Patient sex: M
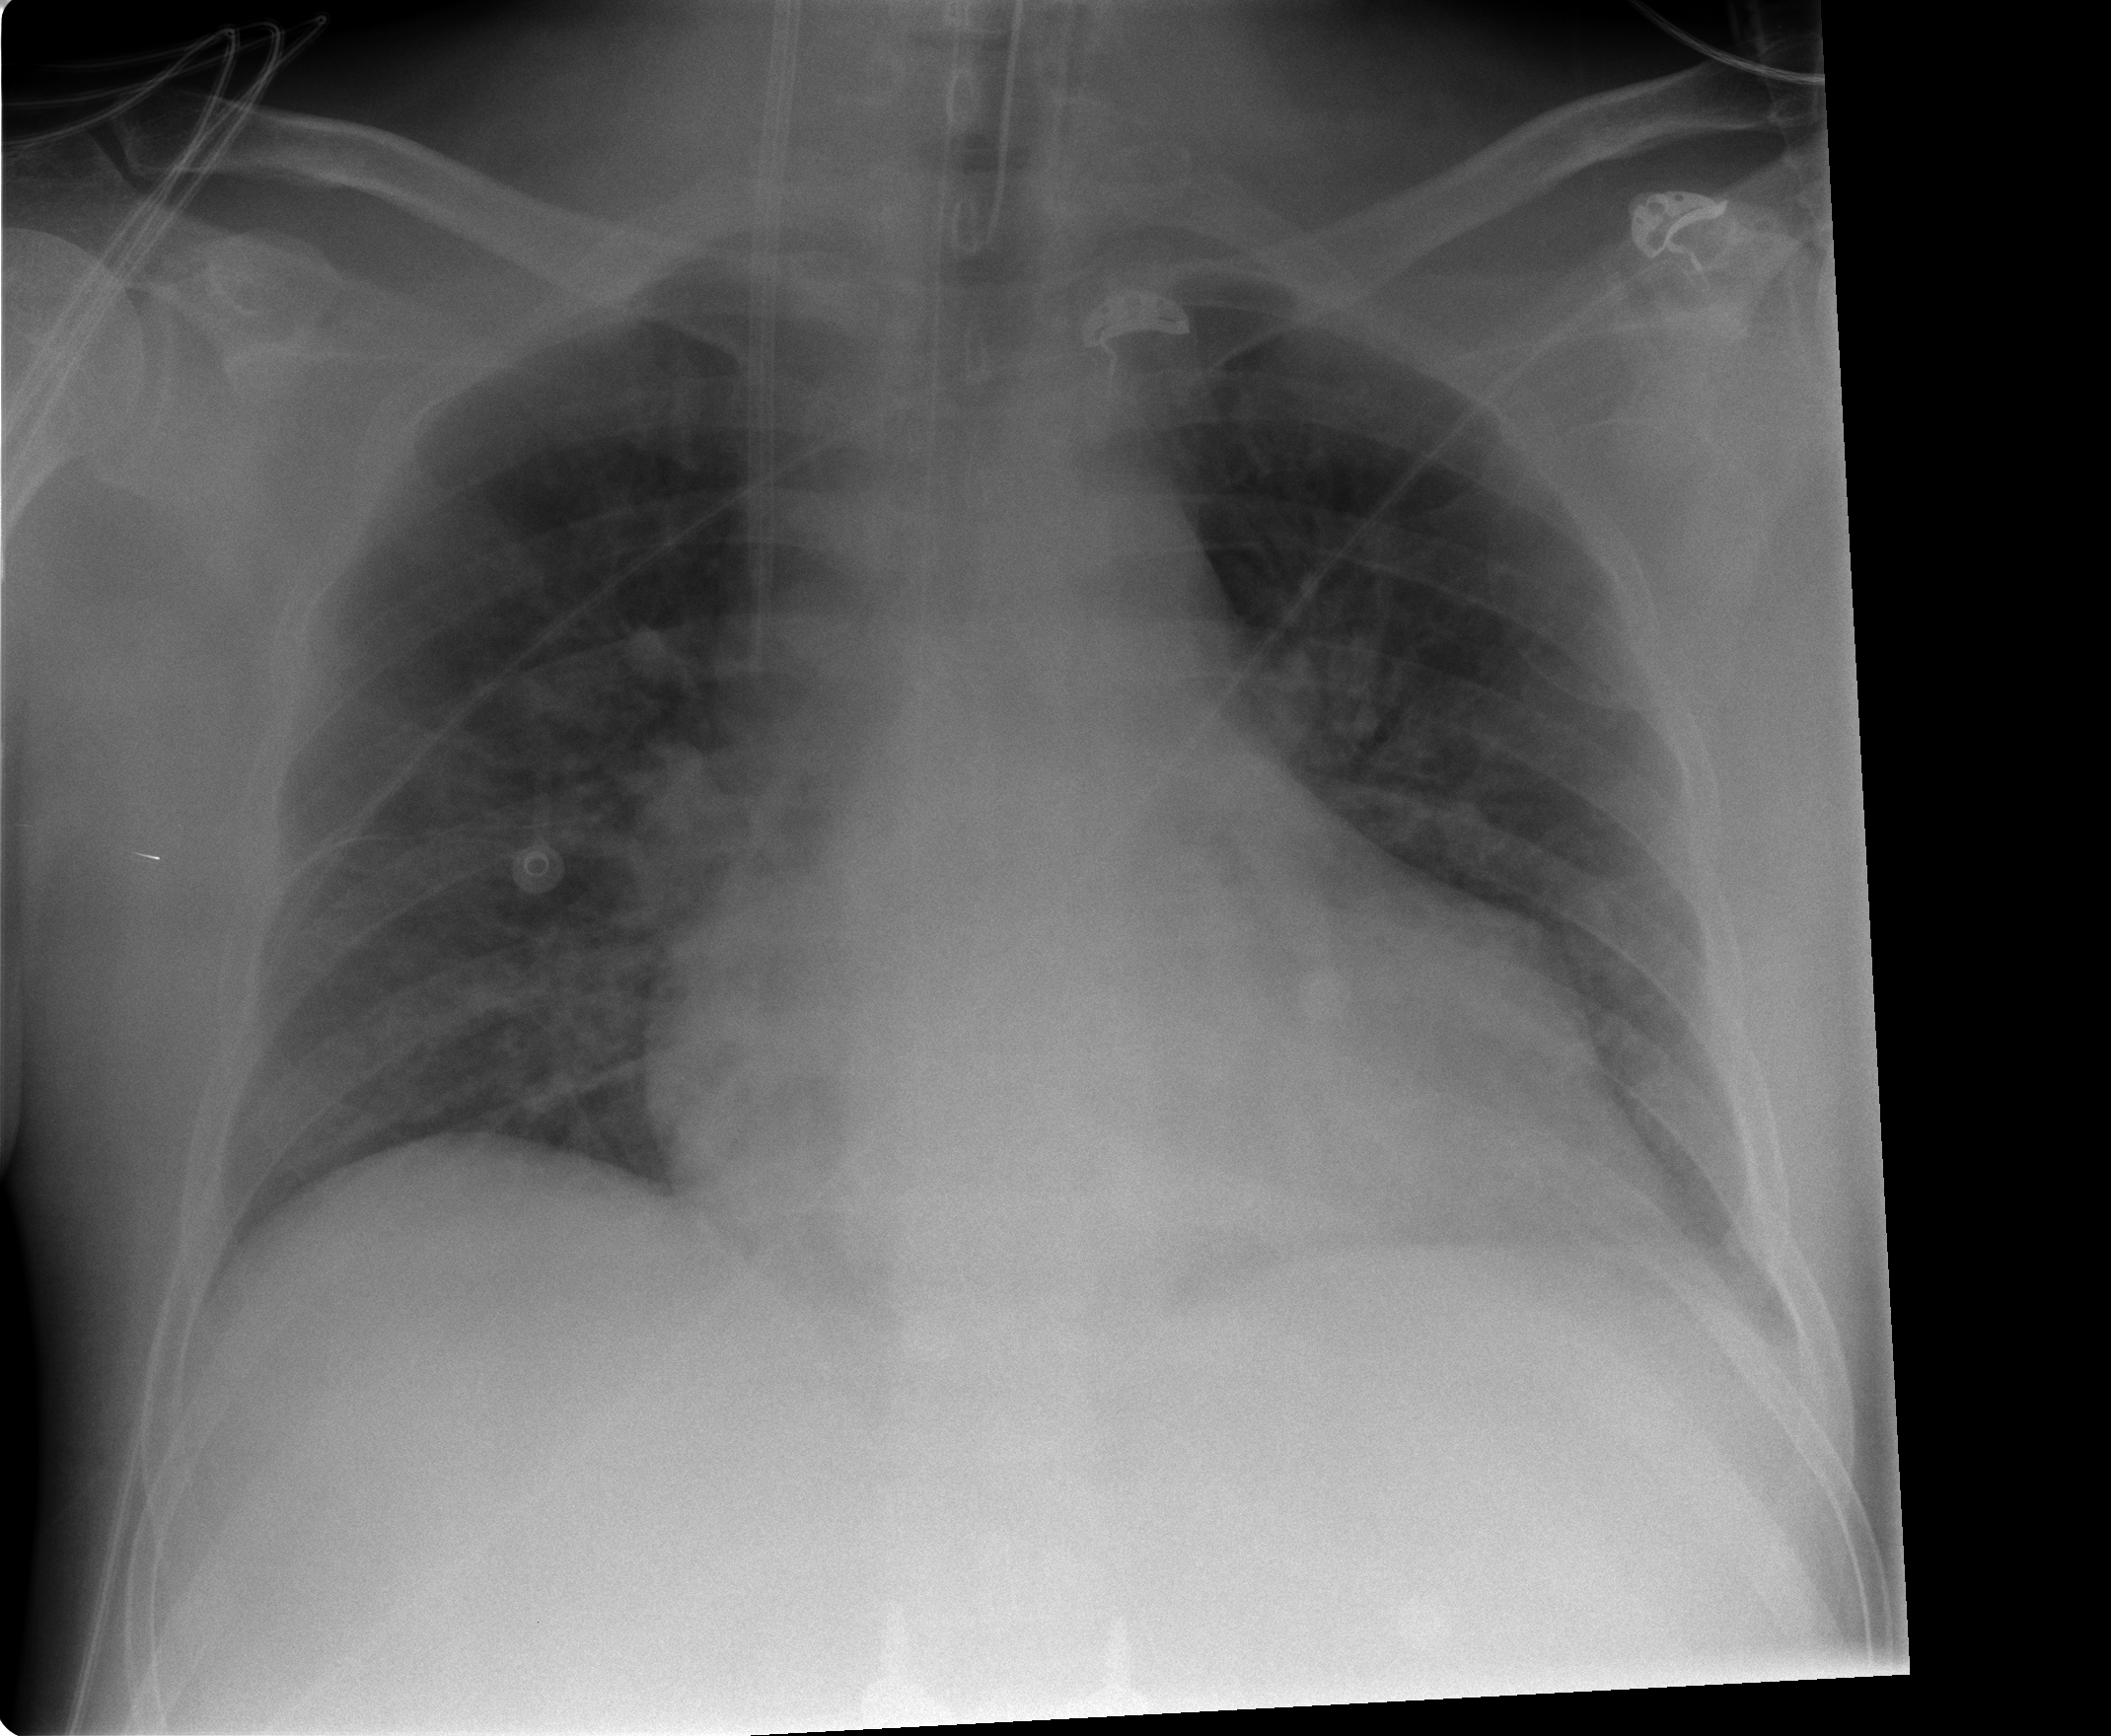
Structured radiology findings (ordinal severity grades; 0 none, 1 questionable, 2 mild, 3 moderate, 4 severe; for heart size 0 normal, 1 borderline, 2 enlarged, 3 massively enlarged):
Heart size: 2
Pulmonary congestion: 0
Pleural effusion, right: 0
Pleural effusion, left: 0
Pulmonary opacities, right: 2
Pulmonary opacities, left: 2
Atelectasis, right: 0
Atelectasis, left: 0